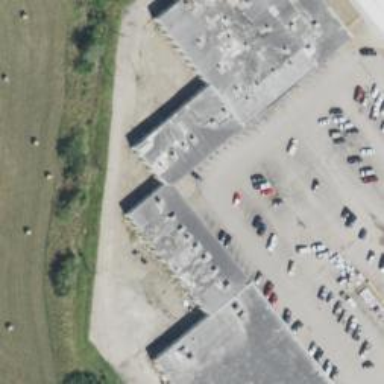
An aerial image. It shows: Retail building.